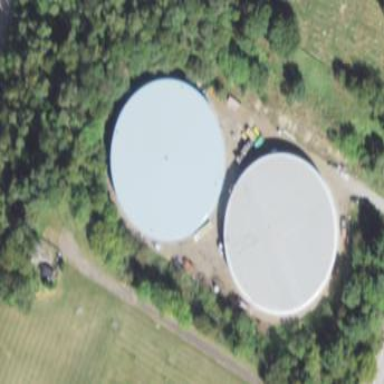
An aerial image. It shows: Storage tank building.